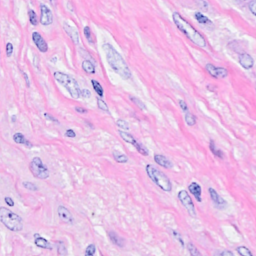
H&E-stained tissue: Breast